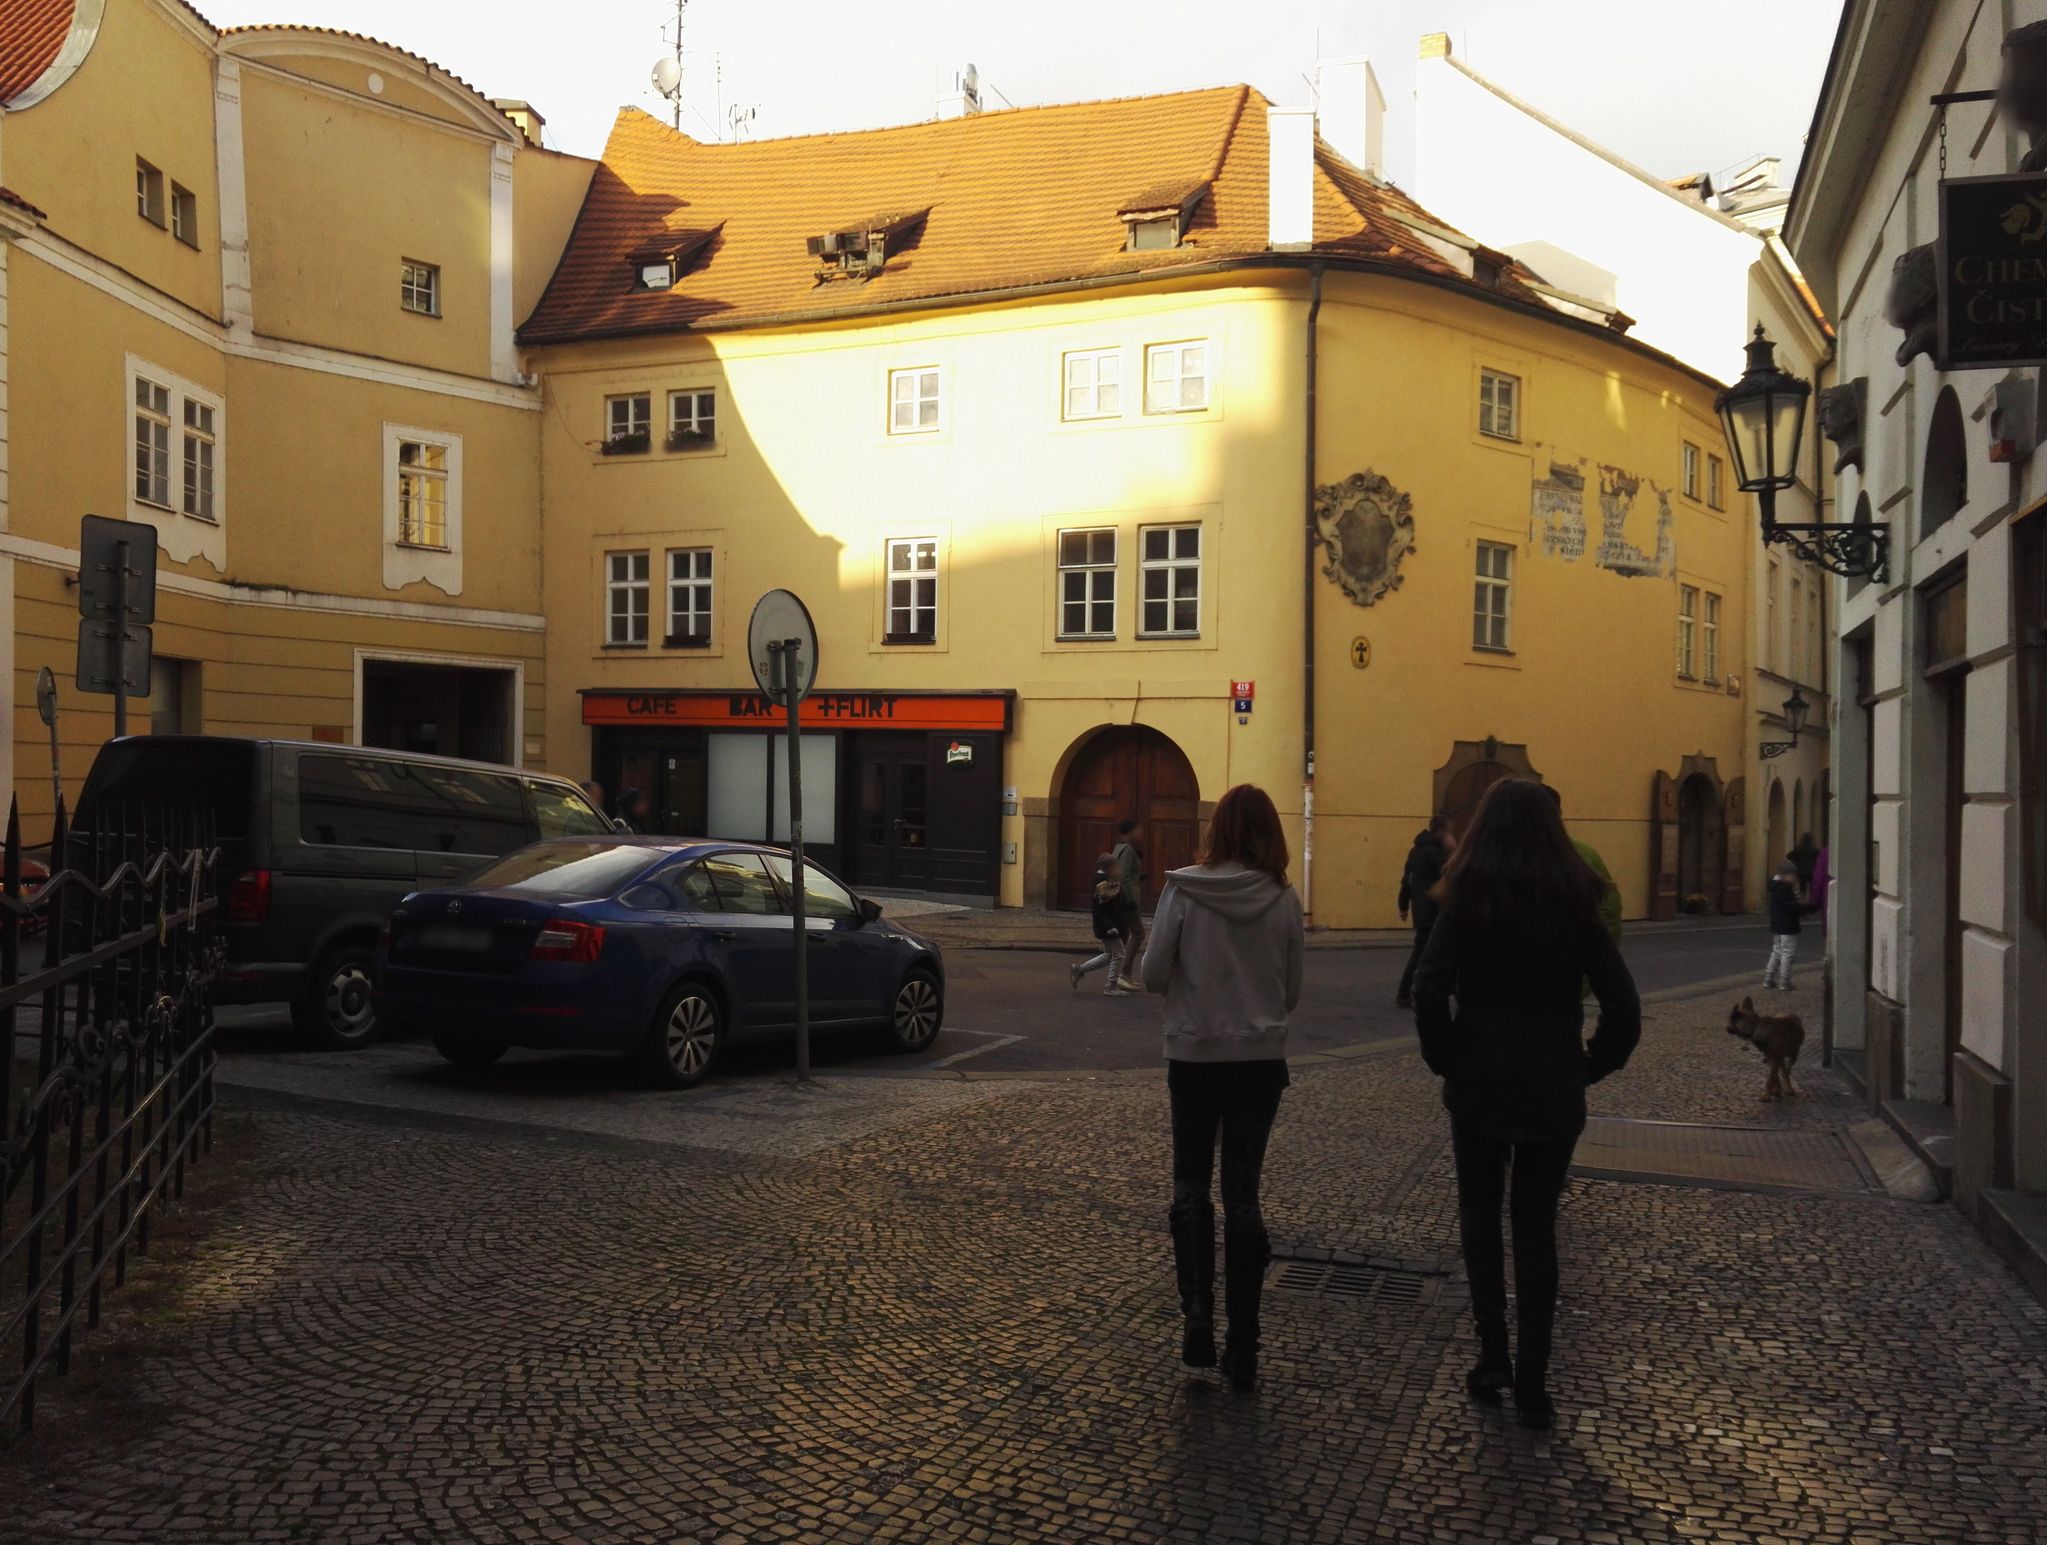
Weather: clear
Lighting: day
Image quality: good
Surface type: walking surface
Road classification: steps, living_street
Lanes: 1
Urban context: urban centre
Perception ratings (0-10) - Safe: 4.35, Lively: 8.07, Beautiful: 4.75, Boring: 6.69, Depressing: 4.05, Wealthy: 8.81